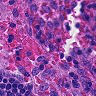
Metastatic tissue present: no